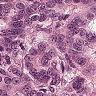
Metastatic tissue present: yes